Interaction volume radius: 10 \u00c5
Interaction volume height: 30 \u00c5
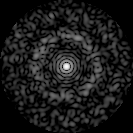
Disorder parameter: 0.8512